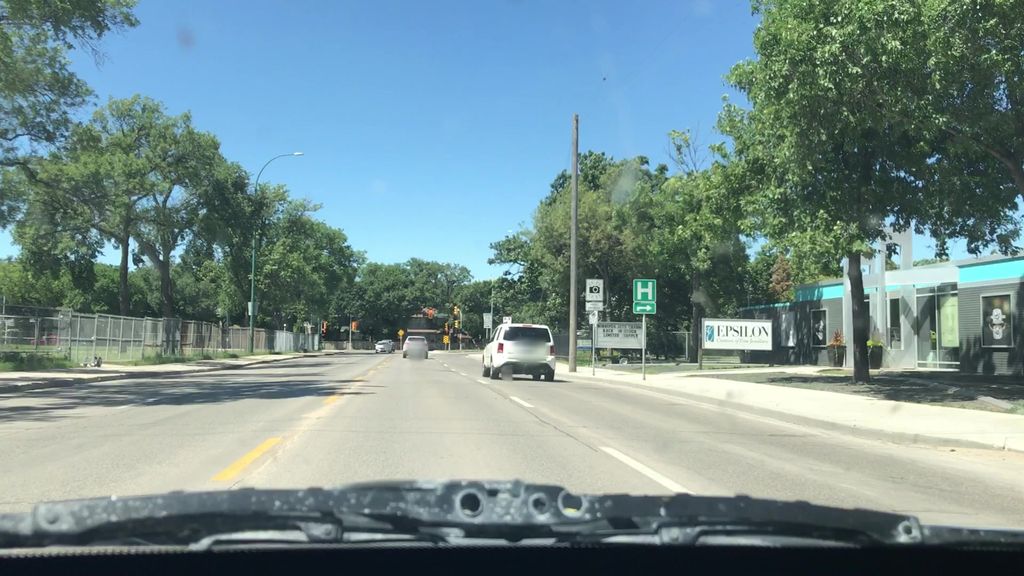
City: winnipeg